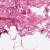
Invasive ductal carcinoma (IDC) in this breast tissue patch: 0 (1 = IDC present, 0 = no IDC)